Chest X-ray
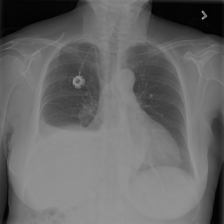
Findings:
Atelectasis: positive
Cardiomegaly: negative
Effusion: positive
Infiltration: positive
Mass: negative
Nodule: negative
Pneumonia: negative
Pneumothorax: negative
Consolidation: negative
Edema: negative
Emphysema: negative
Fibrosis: negative
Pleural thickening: negative
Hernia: negative